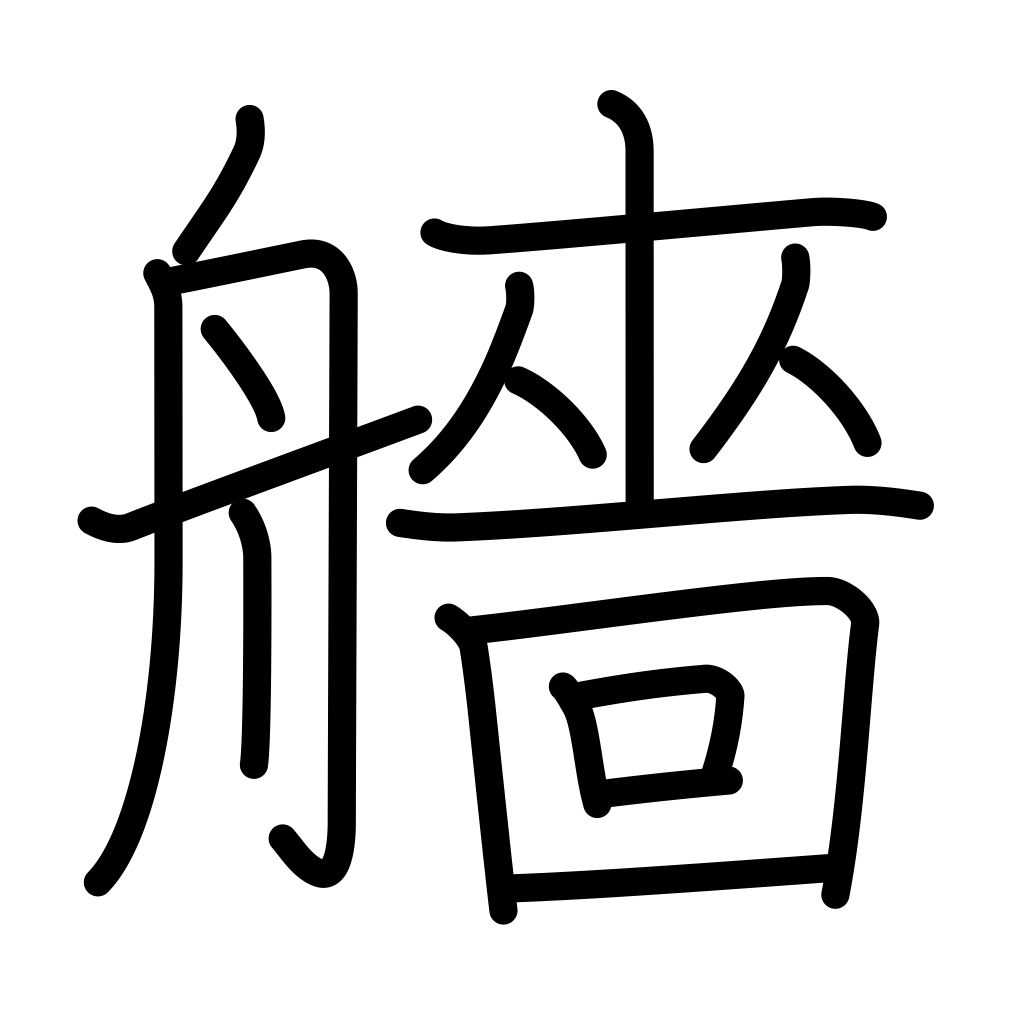
Meaning: bow, stern